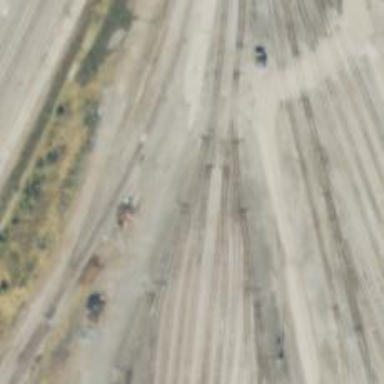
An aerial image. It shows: Abandoned railway yard.